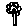
Label: flower